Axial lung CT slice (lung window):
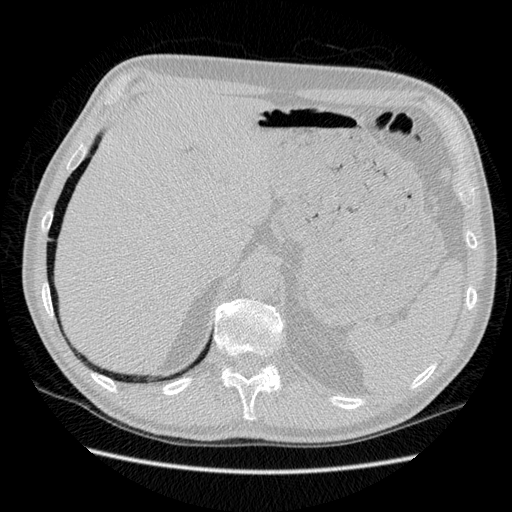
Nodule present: no